Question: I have a CakePHP application that is running on a shared hosting account, which the provider has been bugging me a lot (A2HOSTING) that my account is excessively using CPU resources, sometimes 100%.
Just on the last few hours alone, CPanel is reporting high CPU Usage. I have spoken with them and they said that everything is pointing to the 'webroot' directory. There I only have 'index.php' and 'css.php'.
Any ideas, what can be causing this issue, and what can I do to fix it, as they are threatening to suspend my account.

Thanks,
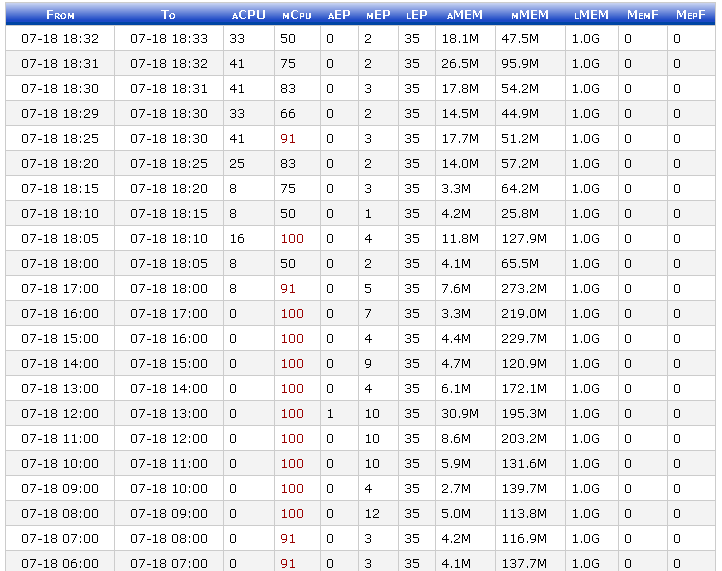
Answer: There is not a whole lot to say without a more
information. For now, Let's start with what is using 100% cpu? MySQL or PHP?
Also, the conditions you use. Any associations and so on...
If it all works ok on your local setup then I would start by looking
at any differences between that and your server.
Versions of CakePHP, PHP, MySQL... are they different? Is the server
running some infamous version of one of them?
Let's blame the database:
Is the database structure and data really identical, really? Look
carefully as every detail.
Do you have the same content in them? Exactly? Clone your dev database
including all table definitions and data.
Sometimes I notice a lapse of logic on my part where a "clean"
database will cause problems because I have had data in it during the
whole development and for some reason I have missed that something
(seemingly unrelated) will fail if a table is empty.
Let's blame PHP:
When PHP ends up at 100% cpu, the problem is usually that it is stuck
in a loop somewhere. Do you have one near that line?
If you let the request run, do you just get a timeout or an out of
memory?
Finding "first" should never result in out of memory unless your
server
has 200'000 related records being loaded. Try specifying recursive -1.
That is: load absolutely nothing from any other table.
Reference: <URL>
<URL> might help you to decrease the CPU overload.